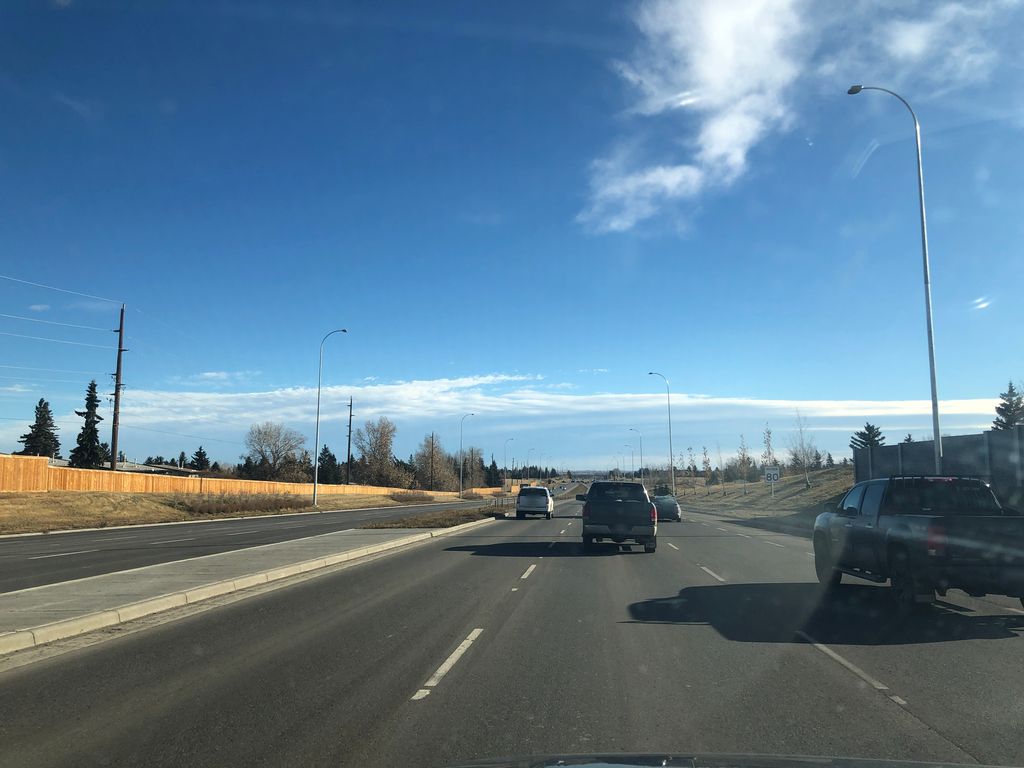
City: calgary